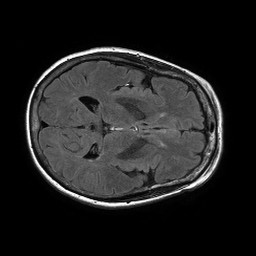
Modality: FLAIR
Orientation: axial
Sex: female